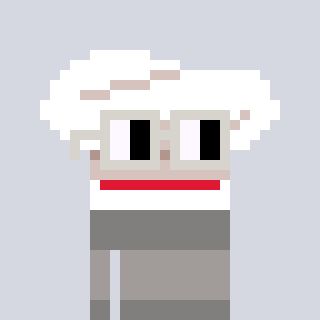
a pixel art character with square light gray glasses, a chef hat-shaped head and a bluegrey-colored body on a cool background